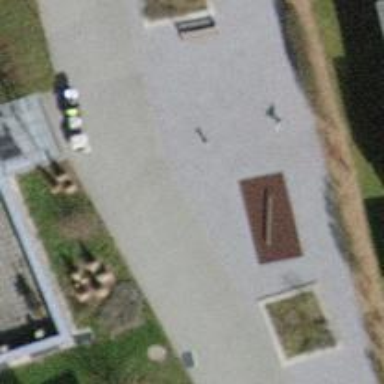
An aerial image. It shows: Playground with swings.